Question: This would be done in Ruby..I have provided what I have attempted thus far.
I am curious as to if it is possible to iterate over an excel workbook (so it would be multiple sheets) and basically index/record where everything is located. Lets say I have a workbook of 10 sheets. I want it to grab the first sheet, record that sheets name, then move to the first cell and begin indexing(not sure if correct word) the data on that sheet. It would record the cell location so for the first (1,A) and the data thats in it. I am trying to output the data into a format as such like a CSV file or something:
Some code I have written that basically just iterates over every sheet and every cell in a workbook (removes whitespaces) and grabs its data and puts into a CSV...no sheet names or cell numbers present. I am using the roo and csv gems:
'''
require 'rubygems'
require 'roo'
#Classes Used
class ArrayIterator
def initialize(array)
@array = array
@index = 0
end
def has_next?
@index < @array.length
end
def item
@array[@index]
end
def next_item
value = @array[@index]
@index += 1
value
end
end
#Open up files to compare
w1 = Excelx.new ( "C:/Ruby/myworkbook.xlsx" )
$values = Array.new
i = 0.to_i
# Continue until no worksheets left
num_sheets = w1.sheets().size
while (i < num_sheets)
puts "i is currently : #{i}"
puts "length of sheet array is : #{num_sheets}"
#Grab first sheet of each workbook
w1.default_sheet = w1.sheets[i]
1.upto(w1.last_row) do | row |
1.upto(w1.last_column) do | column |
string = w1.cell(row, column).to_s
if (string.strip.empty?)
puts "Whitespace!"
else
$values << string
end
end
end
i = i + 1.to_i
end
count = 0.to_i
CSV.open('C:/Ruby/results.csv', "w") do |csv|
csv << ['String']
i = ArrayIterator.new($values)
while i.has_next?
csv << [i.next_item]
count += 1
end
end
'''
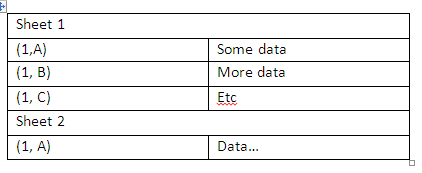
Answer: I took the liberty to shorten your script while adding check on empty sheets which produced errors.
'''
require 'roo'
w1 = Excelx.new ( "C:/Ruby193/test/roo/book1.xlsx" )
CSV.open("book1.csv", "w") do |csv|
w1.sheets.each do |sheet|
w1.default_sheet = sheet
if w1.first_row && w1.first_column
eval(w1.to_s).each do |index, value|
csv << [sheet, index, value]
end
end
end
end
'''
which gives in book1.csv
'''
Sheet1,"[1, 1]",a1
Sheet1,"[1, 2]",b1
Sheet1,"[2, 1]",a2
Sheet1,"[2, 2]",b2
Sheet2,"[1, 1]",aa1
Sheet2,"[1, 2]",bb1
Sheet2,"[2, 1]",aa2
Sheet2,"[2, 2]",bb2
'''